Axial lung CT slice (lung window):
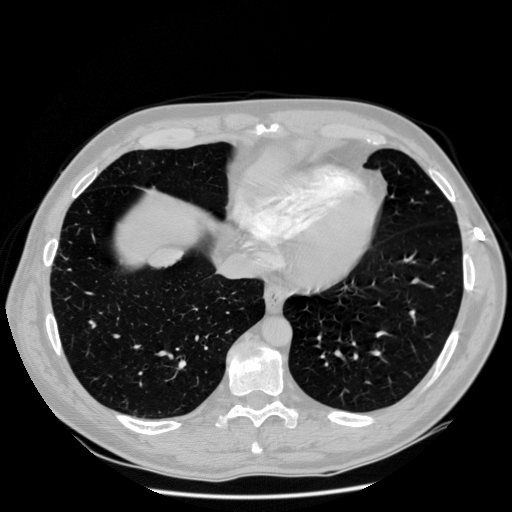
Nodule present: yes
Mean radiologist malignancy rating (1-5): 3